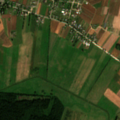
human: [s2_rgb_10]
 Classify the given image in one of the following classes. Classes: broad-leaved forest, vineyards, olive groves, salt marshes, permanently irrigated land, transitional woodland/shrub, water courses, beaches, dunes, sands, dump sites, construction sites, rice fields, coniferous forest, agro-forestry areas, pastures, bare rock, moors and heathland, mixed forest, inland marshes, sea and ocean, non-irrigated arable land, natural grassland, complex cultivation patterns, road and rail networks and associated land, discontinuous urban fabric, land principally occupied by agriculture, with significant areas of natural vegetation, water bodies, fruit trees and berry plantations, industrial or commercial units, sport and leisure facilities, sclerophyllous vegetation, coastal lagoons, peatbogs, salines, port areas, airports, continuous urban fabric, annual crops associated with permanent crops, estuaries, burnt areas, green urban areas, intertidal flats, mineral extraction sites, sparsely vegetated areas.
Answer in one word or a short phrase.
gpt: discontinuous urban fabric, non-irrigated arable land, pastures, complex cultivation patterns, coniferous forest, mixed forest